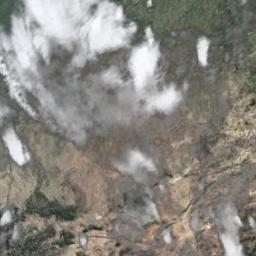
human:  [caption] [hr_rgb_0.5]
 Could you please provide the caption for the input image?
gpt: A thin cloud floats on the azure sea .

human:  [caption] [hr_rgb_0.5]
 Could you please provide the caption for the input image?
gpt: The white cloud is above bare land .

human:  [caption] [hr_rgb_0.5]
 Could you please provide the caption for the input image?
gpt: The cumulus clouds are located above the wasteland and the land covered by spare vegetation .

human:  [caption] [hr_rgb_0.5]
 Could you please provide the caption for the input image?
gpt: Sparse white clouds on the ground where green and yellowish brown intersect .

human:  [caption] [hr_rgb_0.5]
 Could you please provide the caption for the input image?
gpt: There are some gauzy clouds over a brown wasteland .